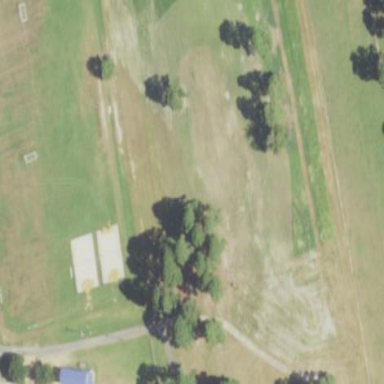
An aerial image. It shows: Driving range for golf practice.